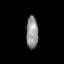
Tissue: lung
Cell type: T cells
Senescence score: 0.2415
Nuclear area (px): 383
Mean DAPI intensity: 142.298